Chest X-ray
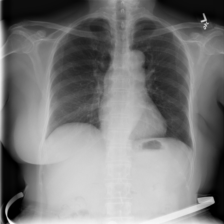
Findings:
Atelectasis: negative
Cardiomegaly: negative
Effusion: negative
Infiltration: negative
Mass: negative
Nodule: negative
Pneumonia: negative
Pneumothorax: negative
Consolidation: negative
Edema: negative
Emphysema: negative
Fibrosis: negative
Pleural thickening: negative
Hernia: negative